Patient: sex M, age 42
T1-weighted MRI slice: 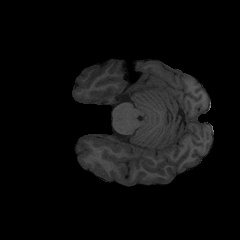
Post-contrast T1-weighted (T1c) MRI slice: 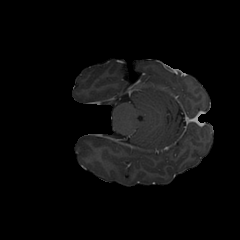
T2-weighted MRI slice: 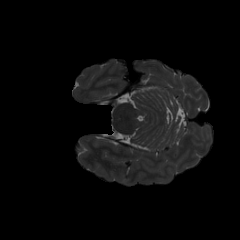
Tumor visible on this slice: no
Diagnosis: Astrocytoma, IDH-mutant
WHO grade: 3